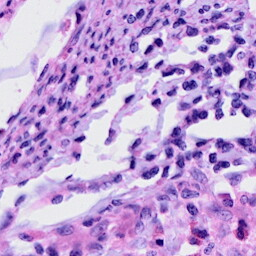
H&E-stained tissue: Cervix